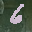
Label: 6